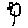
Label: flower